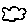
Label: cloud